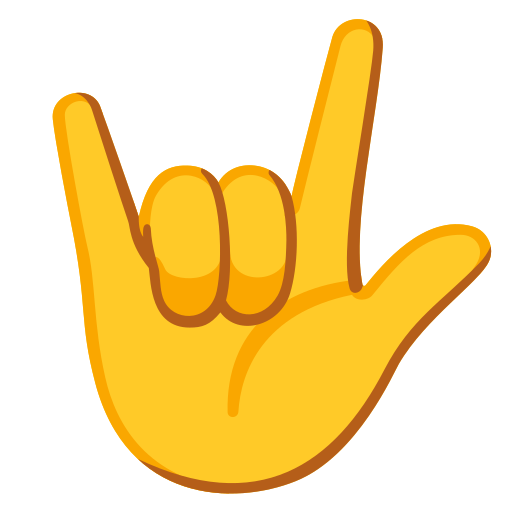
Emoji: 🤟